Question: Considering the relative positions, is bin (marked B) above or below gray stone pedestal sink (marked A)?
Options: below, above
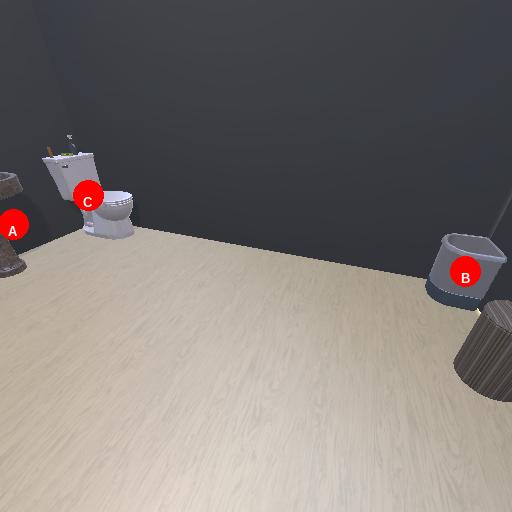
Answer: below